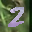
Label: 2